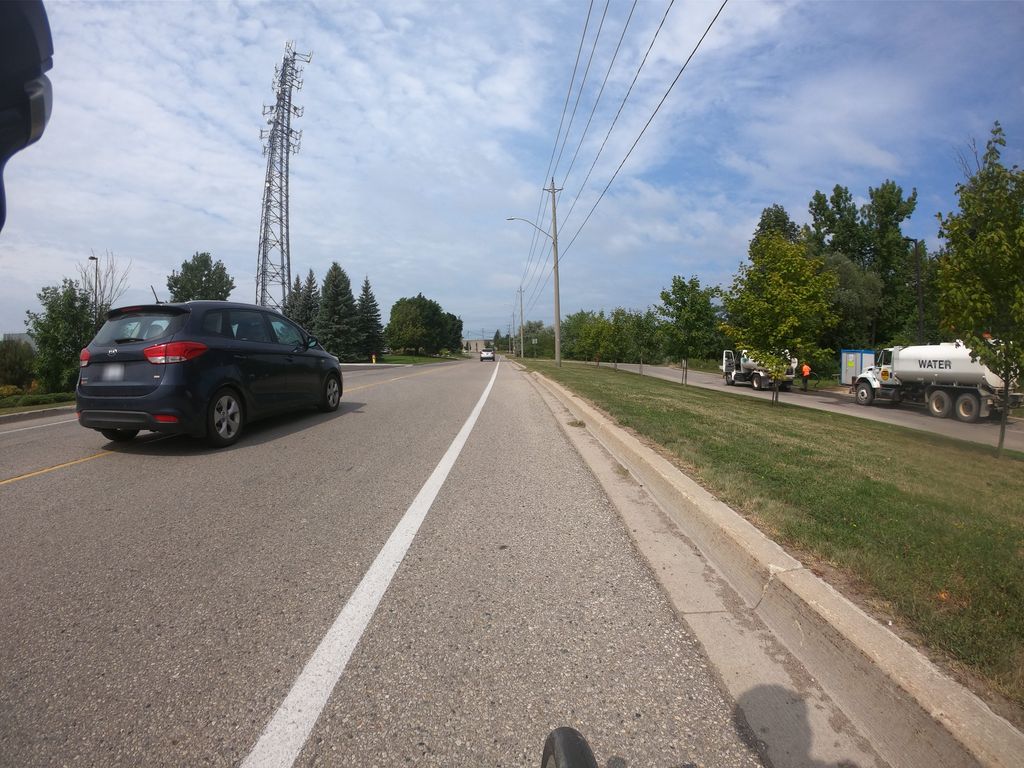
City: kitchener-waterloo